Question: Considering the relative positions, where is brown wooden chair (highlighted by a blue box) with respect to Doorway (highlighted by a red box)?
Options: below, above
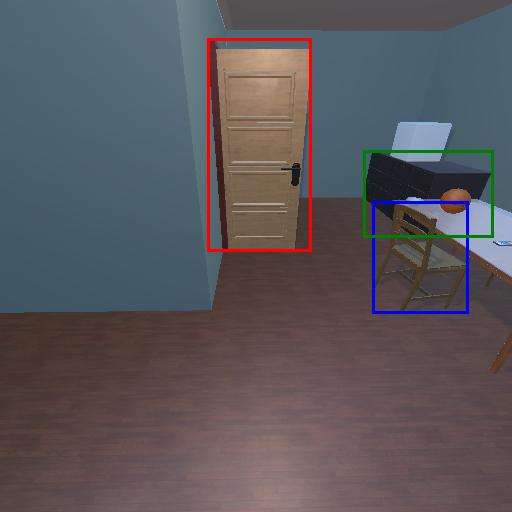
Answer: below